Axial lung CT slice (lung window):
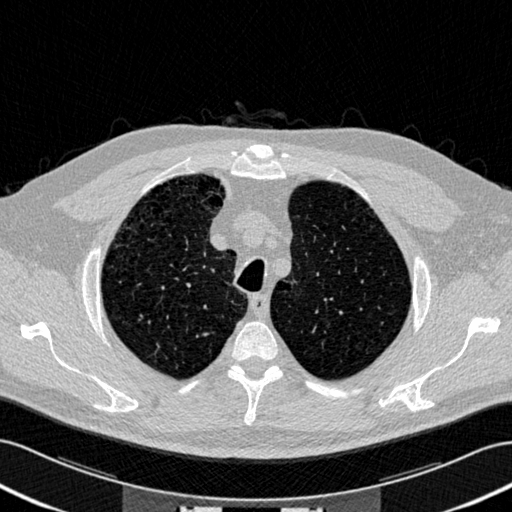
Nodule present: no